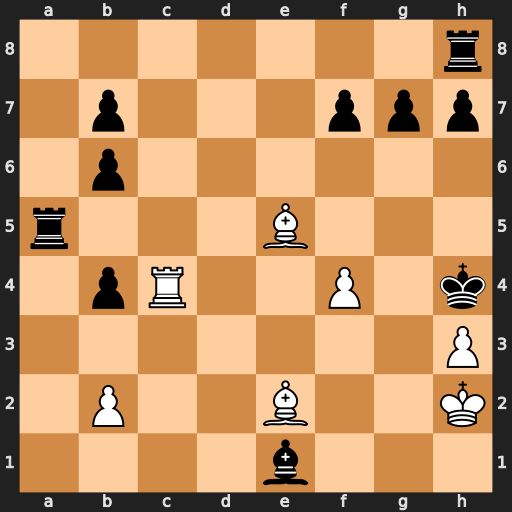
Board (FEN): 7r/1p3ppp/1p6/r3B3/1pR2P1k/7P/1P2B2K/4b3
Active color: w
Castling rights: -
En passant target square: -
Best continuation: Bxg7 Rf5 Bxh8